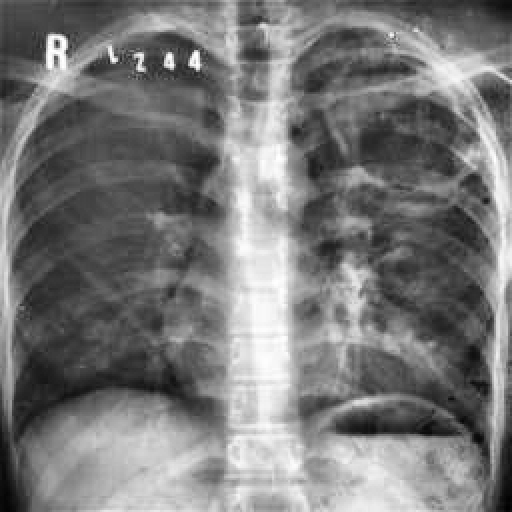
Finding: TUBERCULOSIS